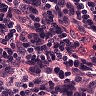
Metastatic tissue present: no